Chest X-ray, AP view. Patient: 21 years old, sex F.
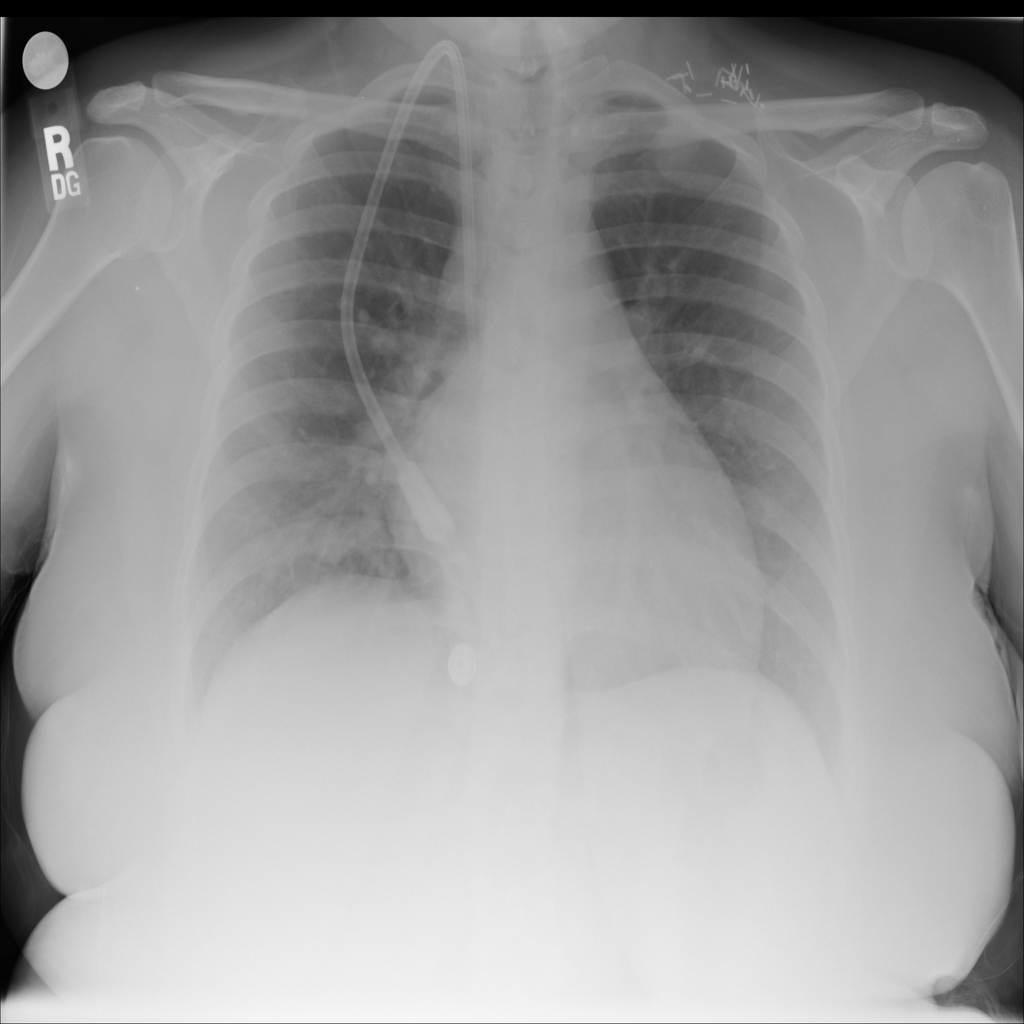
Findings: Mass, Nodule